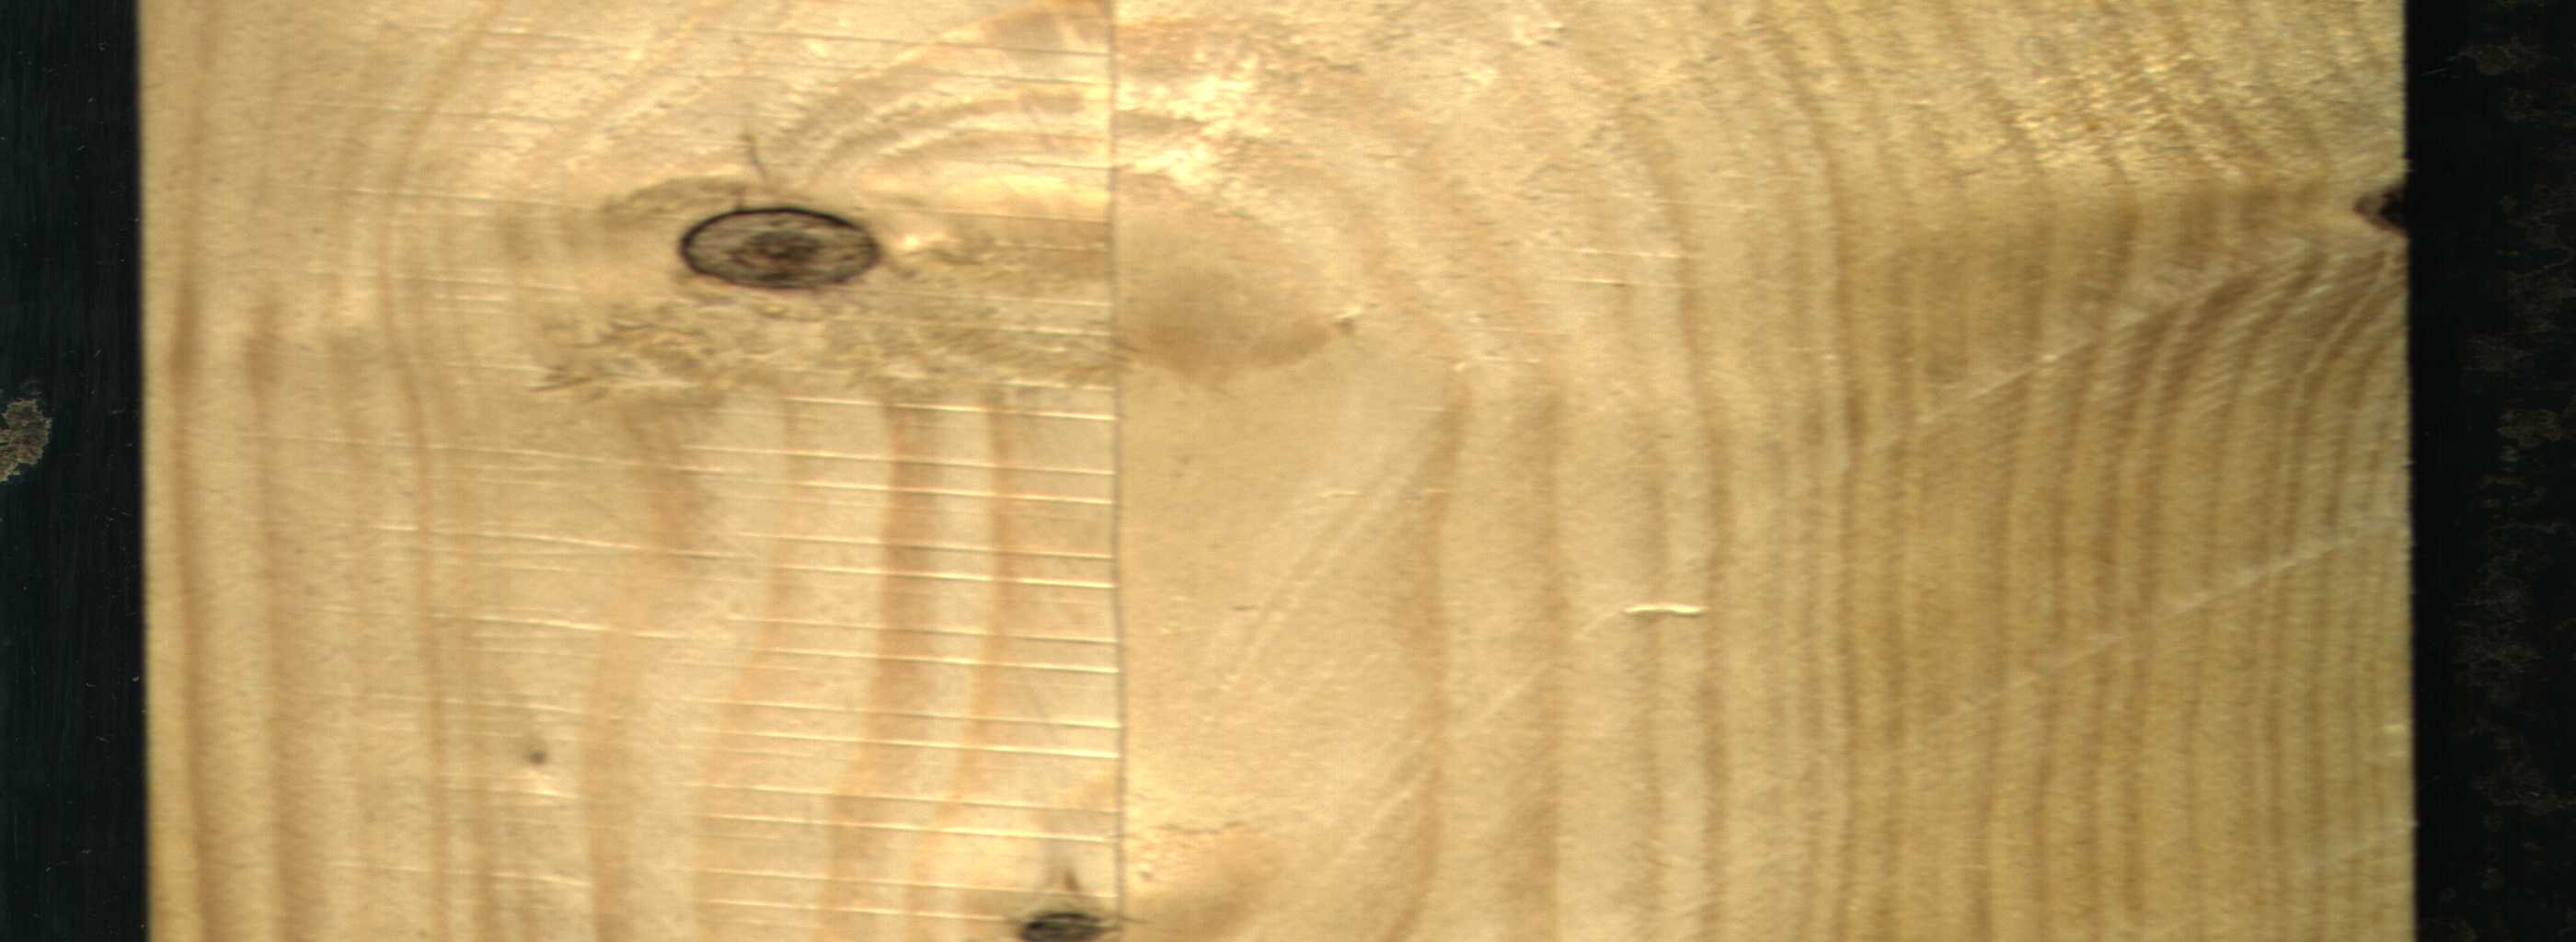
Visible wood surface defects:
Knot_missing
Dead_Knot
Dead_Knot